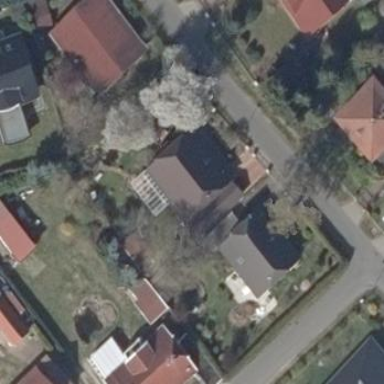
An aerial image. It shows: Detached building with half-hipped roof.